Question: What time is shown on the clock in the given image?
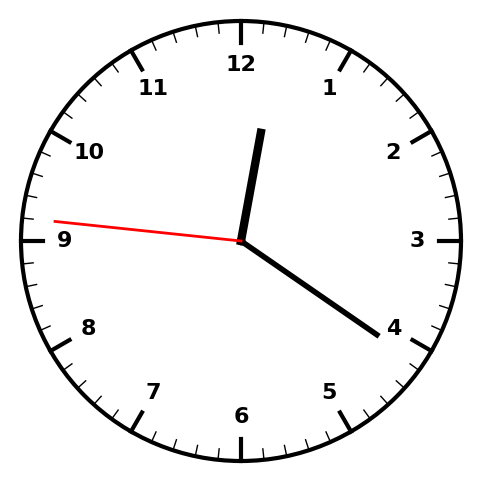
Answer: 12:20:46